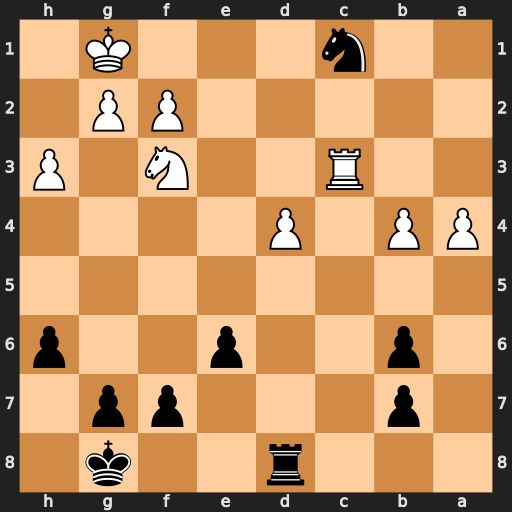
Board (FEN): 3r2k1/1p3pp1/1p2p2p/8/PP1P4/2R2N1P/5PP1/2n3K1
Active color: b
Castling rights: -
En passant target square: -
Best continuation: Ne2+ Kf1 Nxc3